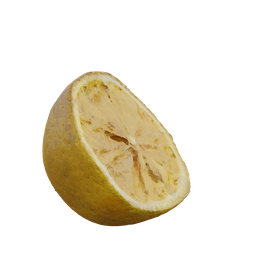
Label: nature